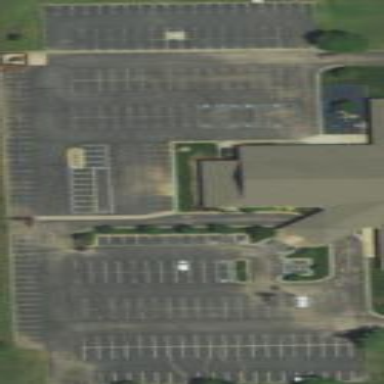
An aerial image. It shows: Parking area.